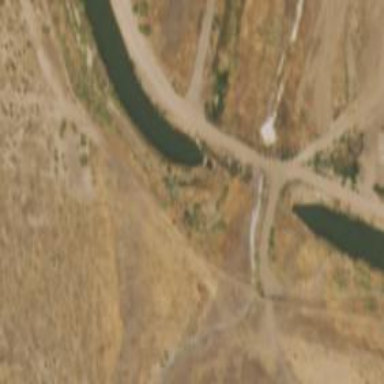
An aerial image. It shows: Culvert underpass for canal.